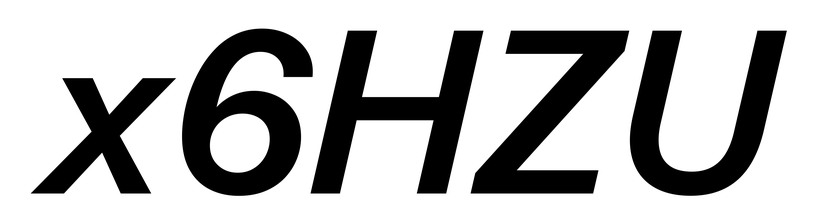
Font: InstrumentSans-Italic_SemiBold_Italic